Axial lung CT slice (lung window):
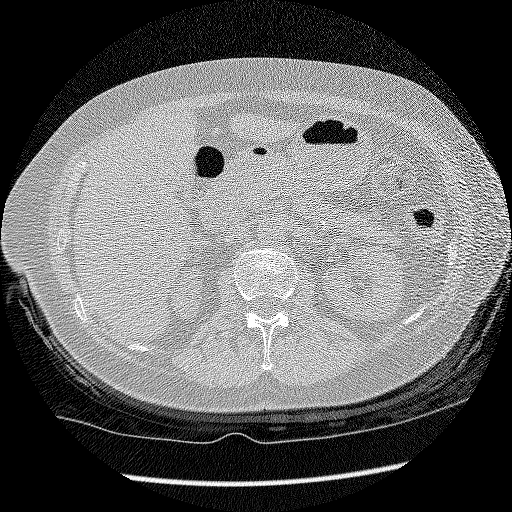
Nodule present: no